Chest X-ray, PA view. Patient: 49 years old, sex M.
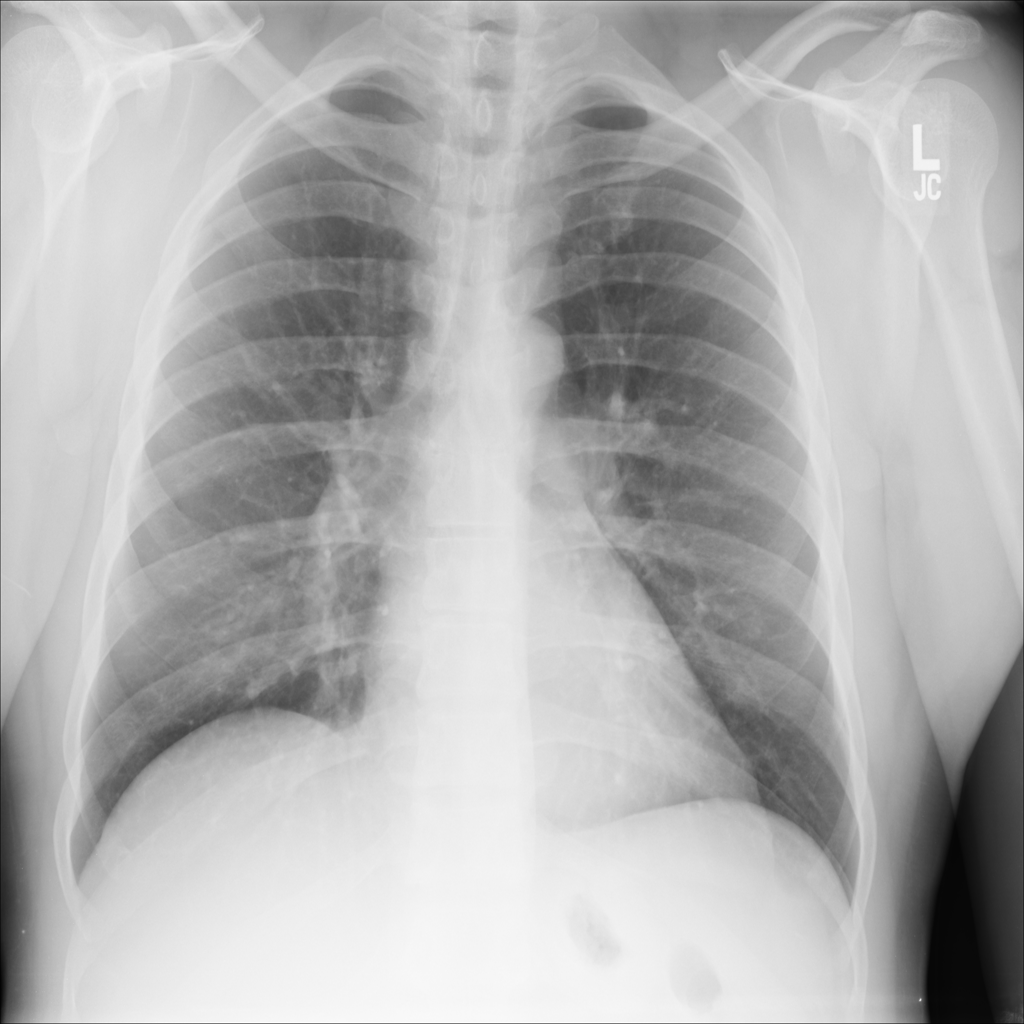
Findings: No Finding